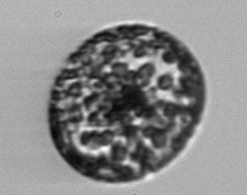
Label: Coscinodiscus